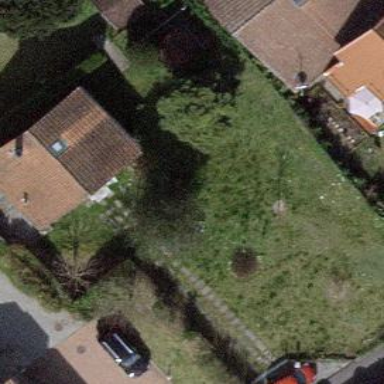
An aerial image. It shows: Garden surrounded by fence.